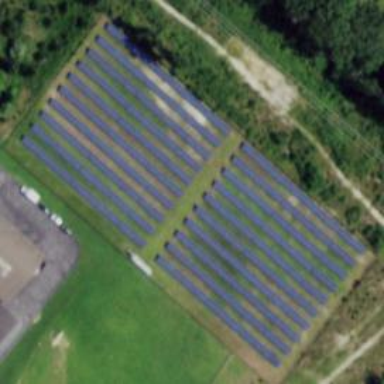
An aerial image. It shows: Solar power generator utilizing photovoltaic panels.